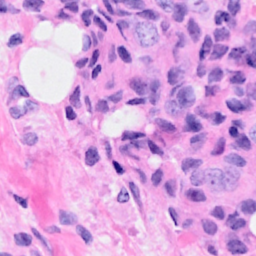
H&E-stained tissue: Breast